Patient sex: M
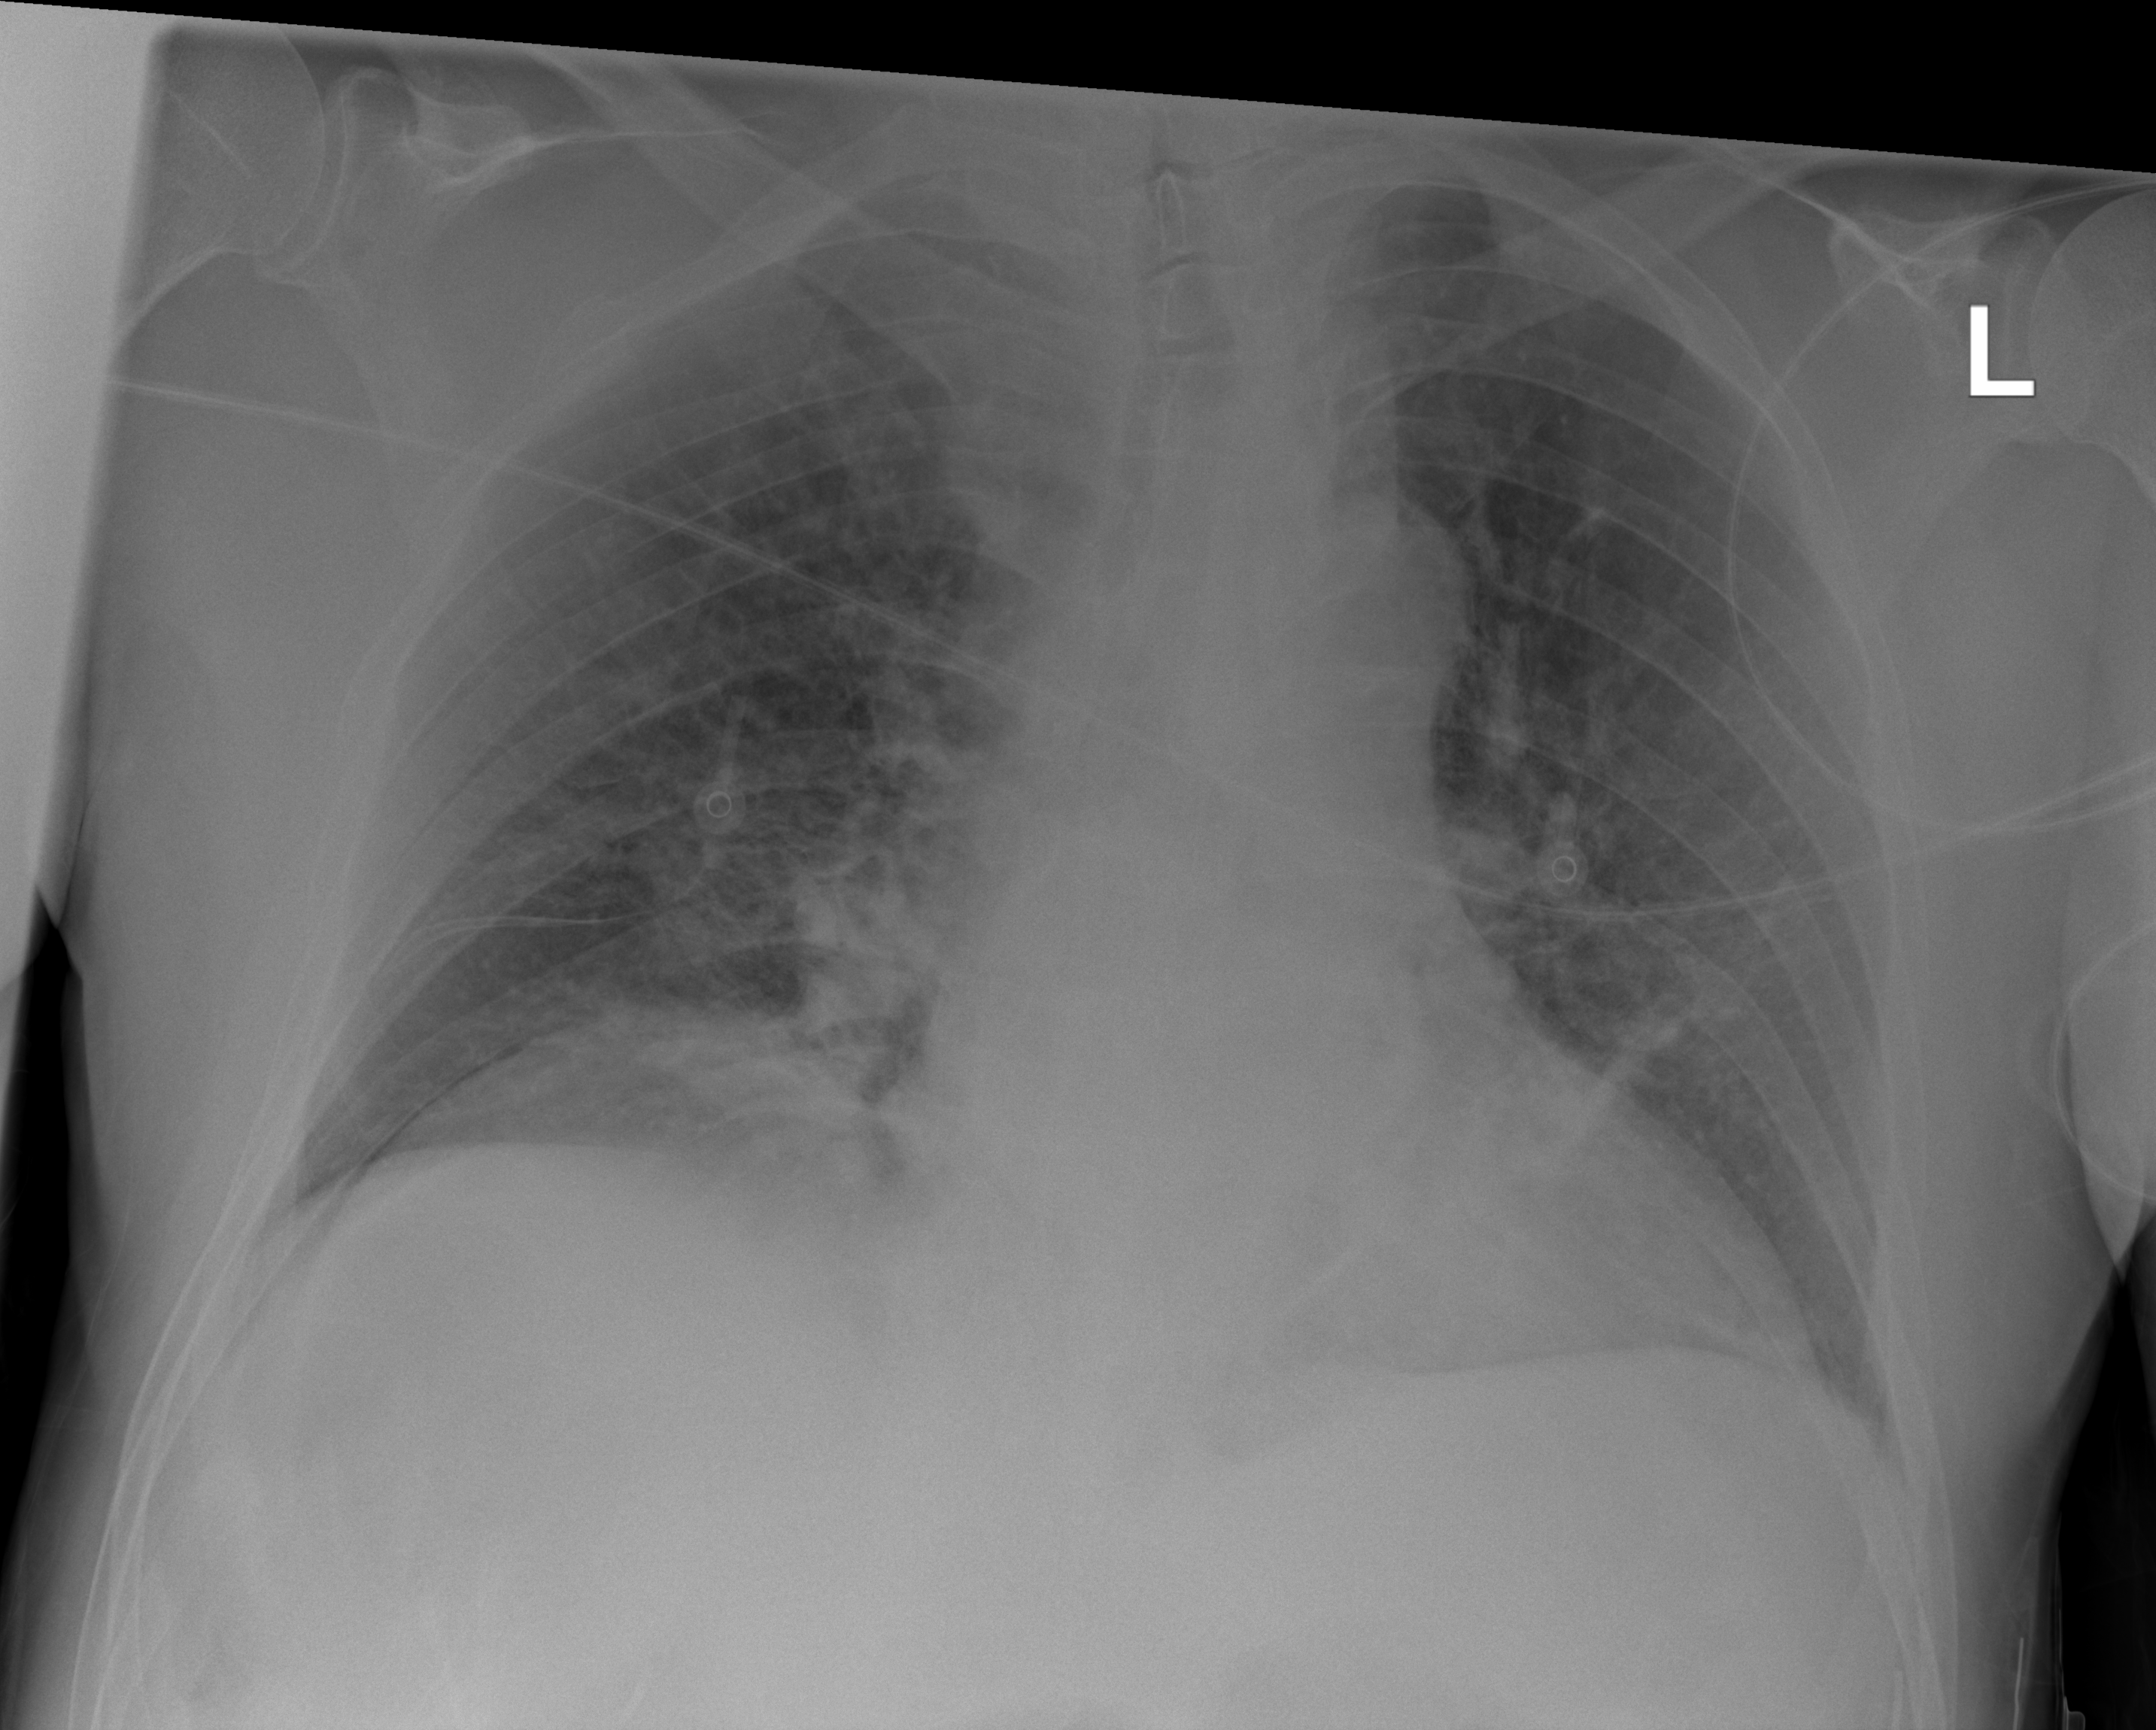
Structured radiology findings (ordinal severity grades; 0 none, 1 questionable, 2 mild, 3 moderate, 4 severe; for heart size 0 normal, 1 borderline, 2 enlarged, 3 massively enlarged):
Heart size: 0
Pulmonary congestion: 2
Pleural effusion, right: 0
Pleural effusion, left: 0
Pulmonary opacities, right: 0
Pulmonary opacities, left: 0
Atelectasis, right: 2
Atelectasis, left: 2